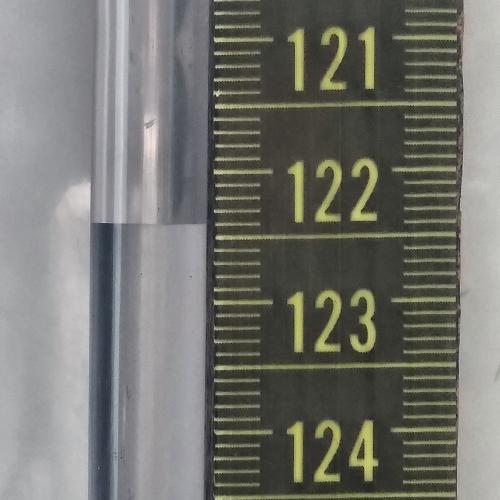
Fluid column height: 122.4 cm